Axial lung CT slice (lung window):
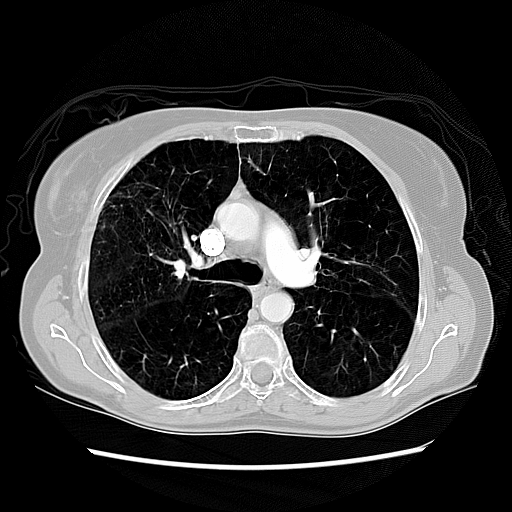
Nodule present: no